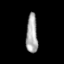
Tissue: lung
Cell type: Others
Senescence score: 0.2385
Nuclear area (px): 440
Mean DAPI intensity: 165.332